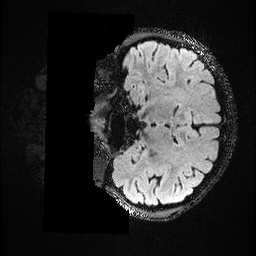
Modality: FLAIR
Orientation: coronal
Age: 22
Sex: female
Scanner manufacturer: ge
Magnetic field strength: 3 T
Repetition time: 4.802 s
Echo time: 0.1158 s